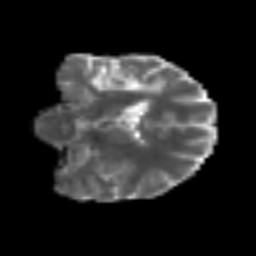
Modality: MD
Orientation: coronal
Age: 39
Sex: female
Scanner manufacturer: siemens
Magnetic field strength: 3 T
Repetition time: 6.1 s
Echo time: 0.101 s